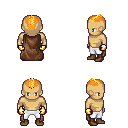
a pixel art fantasy rpg character, male body template, human, tanned skin, brown cape, white pants, light blonde short mohawk hairstyle, gold gloves, brown shoes, four views (front, back, left, right), 2x2 character sprite sheet, small pixel art, hard edges, no anti-aliasing